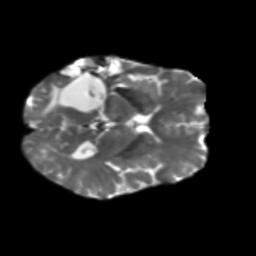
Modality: T2w
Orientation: axial
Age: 58
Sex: female
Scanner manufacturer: siemens
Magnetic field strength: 3 T
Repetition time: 5.25 s
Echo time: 0.08 s